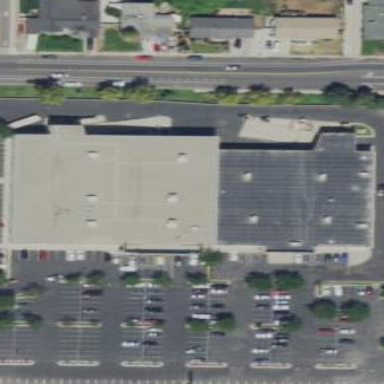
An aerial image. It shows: Building.